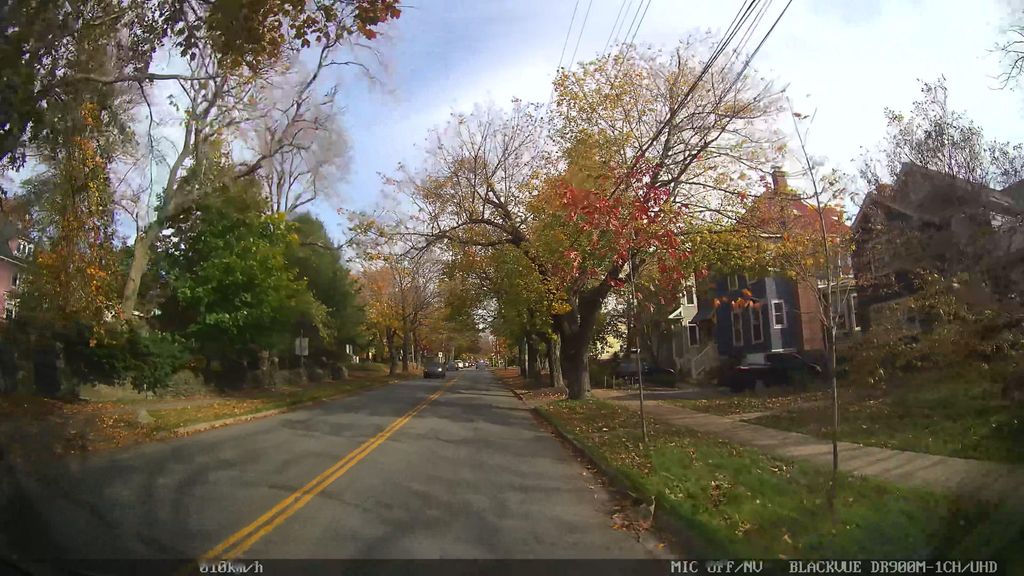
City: halifax